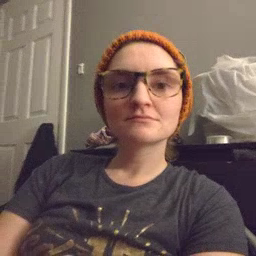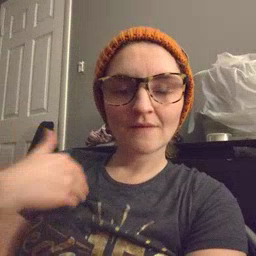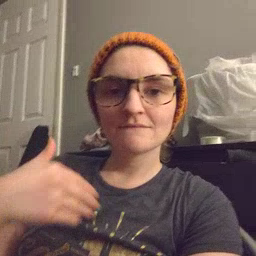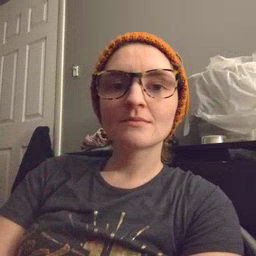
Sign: have